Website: bh-photo
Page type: delivery-shipping
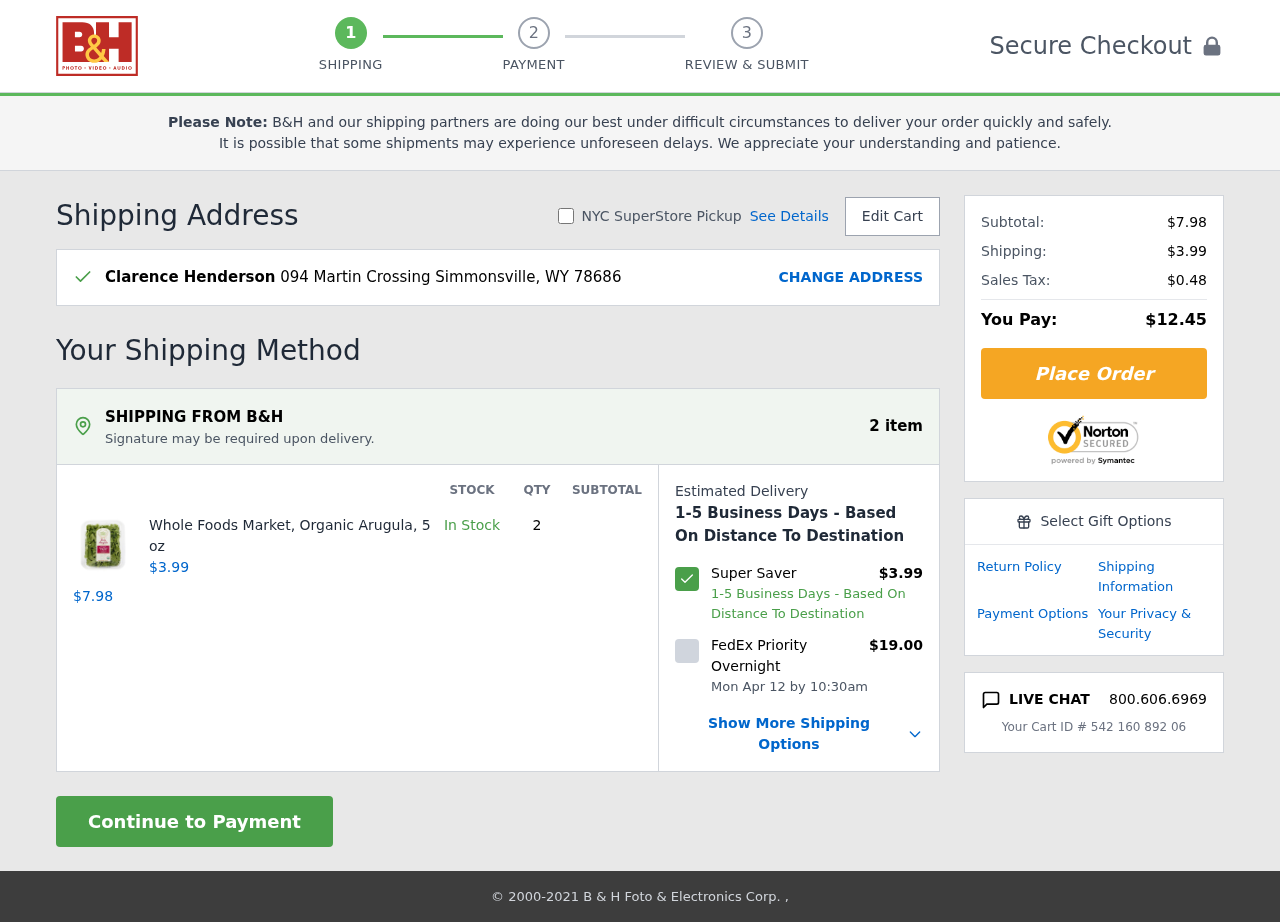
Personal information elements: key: PII_FULLNAME
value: Clarence Henderson
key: PII_STREET
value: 094 Martin Crossing
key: PII_CITY_STATE_ZIP
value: Simmonsville, WY 78686
Product elements: key: PRODUCT1_NAME
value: Whole Foods Market, Organic Arugula, 5 oz
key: PRODUCT1_PRICE
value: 3.99
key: PRODUCT1_QUANTITY
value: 2
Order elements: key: ORDER_NUM_ITEMS
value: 2 item
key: ORDER_SUBTOTAL2
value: $7.98
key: ORDER_SHIPPING_COST
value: $3.99
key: ORDER_DELIVERY_DATE
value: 1-5 Business Days - Based On Distance To Destination
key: ORDER_SUBTOTAL
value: $7.98
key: ORDER_SHIPPING_COST2
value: $3.99
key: ORDER_TAX
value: $0.48
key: ORDER_TOTAL
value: $12.45
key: ORDER_CART_ID
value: Your Cart ID # 542 160 892 06